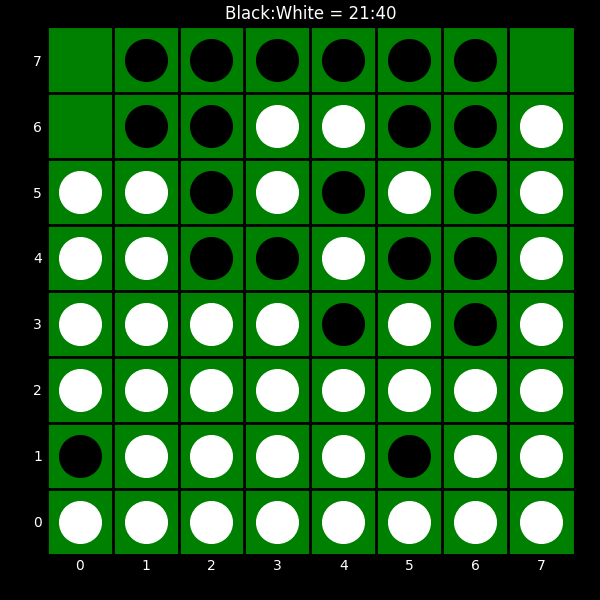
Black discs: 21
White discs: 40